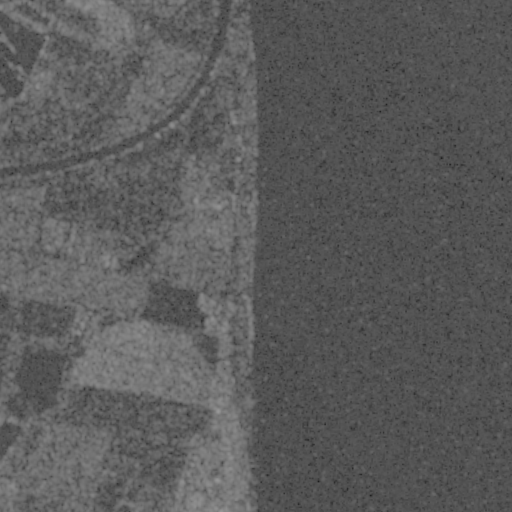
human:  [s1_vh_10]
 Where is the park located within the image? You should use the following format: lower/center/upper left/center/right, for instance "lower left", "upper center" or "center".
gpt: The park is located in the lower center of the image.
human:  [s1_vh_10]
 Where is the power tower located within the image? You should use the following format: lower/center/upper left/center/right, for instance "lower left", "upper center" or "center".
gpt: The power tower is located in the upper left of the image.
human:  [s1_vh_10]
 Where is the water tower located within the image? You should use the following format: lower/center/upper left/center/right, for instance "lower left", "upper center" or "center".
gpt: The water tower is located in the upper center of the image.
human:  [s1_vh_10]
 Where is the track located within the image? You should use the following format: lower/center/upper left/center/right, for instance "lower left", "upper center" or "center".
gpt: There is no track in the image.

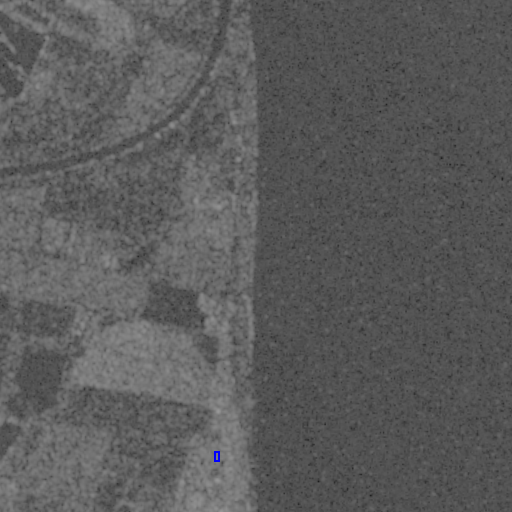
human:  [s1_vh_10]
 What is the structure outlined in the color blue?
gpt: The structure outlined in blue is a park.
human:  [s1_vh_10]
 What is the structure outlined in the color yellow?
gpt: There is no yellow outline.